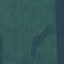
Label: AnnualCrop